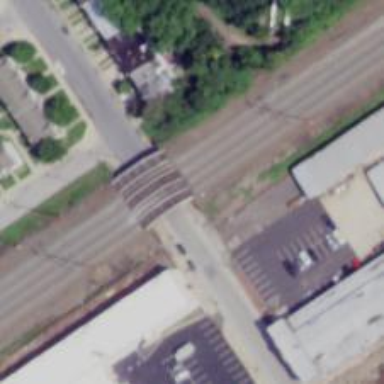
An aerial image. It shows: Bridge with electrified railway tracks featuring contact line.